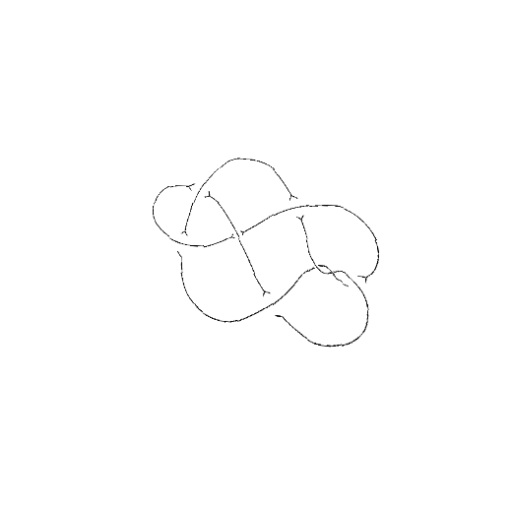
Crossing number: 8